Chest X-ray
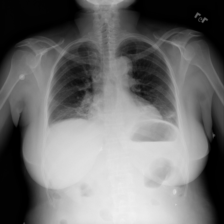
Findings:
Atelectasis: positive
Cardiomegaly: negative
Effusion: positive
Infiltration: negative
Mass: negative
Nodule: negative
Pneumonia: negative
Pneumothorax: negative
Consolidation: negative
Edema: negative
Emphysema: negative
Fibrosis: negative
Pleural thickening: negative
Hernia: negative